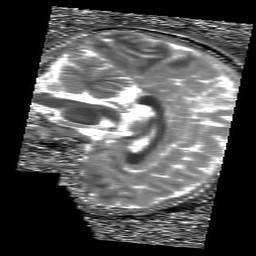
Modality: T1map
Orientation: sagittal
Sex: male
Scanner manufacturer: siemens
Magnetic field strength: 3 T
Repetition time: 5 s
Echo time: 0.00368 s